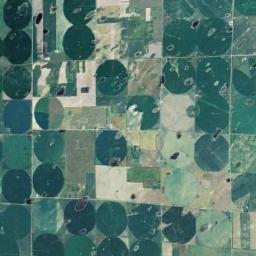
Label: circular_farmland